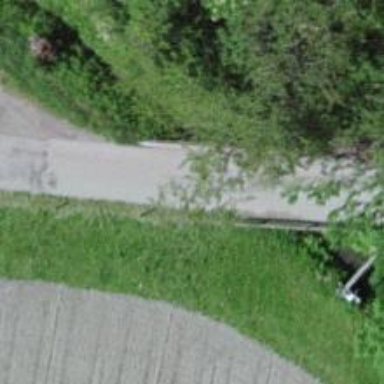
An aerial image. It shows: Asphalt track on bridge with Grade 1 track type.